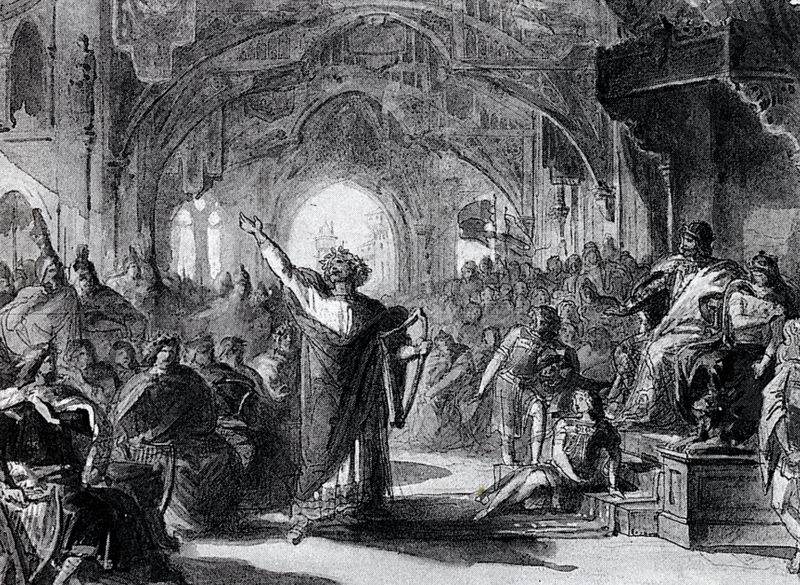
Titel: Szenenillustration zu "Tannhäuser" nach der Münchner Neuinszenierung vom 1.August 1867. 2. Aufzug, 4. Szene, Sängersaal der Wartburg, Sängerkrieg
Künstler: Michael Echter
Schlagwörter: dunkel, gemälde, gruppe, mann, schatten, umhang, weiß, frauen, menschen, sitzen, fenster, frau, geste, grau, hell, kleid, licht, männer, raum, schwarz, säule, zeichnung, gebäude, schloss, leute, menge, teppich, versammlung, architektur, arm, mensch, stehen, stein, innenraum, instrument, kirche, sonne, figur, gewand, mantel, redner, decke, innen, gesang, musik, publikum, balkon, bogen, fahnen, italien, unterhaltung, zuschauer, rede, grafik, graphik, hof, saal, figuren, treppe, kaiser, könig, thron, jugendstil, musikinstrument, musizieren, verzierung, stufe, stufen, podest, zeigen, tor, halle, bögen, eingang, nische, gewölbe, palast, druck, schwarz-weiss, viele, schraffur, radierung, stich, künstler, illustration, haarkranz, herrscher, tron, kranz, lorbeer, lorbeerkranz, menschenmenge, anführer, gravur, kathedrale, rom, römer, singen, sänger, kanzel, spitzbogen, jesus, predigt, sunkel, baldachin, königin, thorn, laute, lautenspieler, erleuchtung, harfe, lyra, kupferstich, tunika, leier, zuhörer, lied, römisch, germania, fesnter, zuhören, verziehrung, ehrung, harve, poesie, bekränzt, cäsar, aquarelliert, rembrand, zitter, laier, känig, vortrag, barde, sxhwarz, humanismus, orpheus, puplikum, deklamieren, sängerstreit, sitzen lauschen, 1900, gaius julius cäsar, leiher, loreerkranz